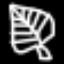
Label: leaf